二年级 · 度量几何学
下图中有 $(\quad)$ 个角。

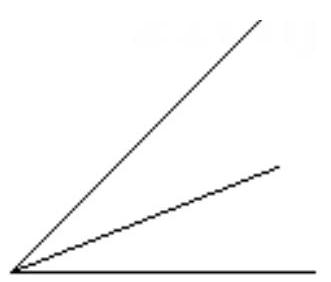
A. 3
B. 6
C. 9
答案: A